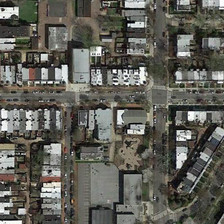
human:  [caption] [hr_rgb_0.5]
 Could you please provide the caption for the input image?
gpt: here are many grey apartment buildings with different shades at the intersection with bare trees around .

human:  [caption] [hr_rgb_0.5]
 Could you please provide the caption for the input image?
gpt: here are many grey apartment buildings with different shades at the intersection with bare trees around .

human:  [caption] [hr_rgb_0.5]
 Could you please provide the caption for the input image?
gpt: here are many grey apartment buildings with different shades at the intersection with bare trees around .

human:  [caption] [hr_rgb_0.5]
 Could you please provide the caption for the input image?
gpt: rows of residential houses with white roofs can be seen in this area .

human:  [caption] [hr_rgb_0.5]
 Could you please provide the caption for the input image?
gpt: many buildings and green trees are in a dense residential area .